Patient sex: M
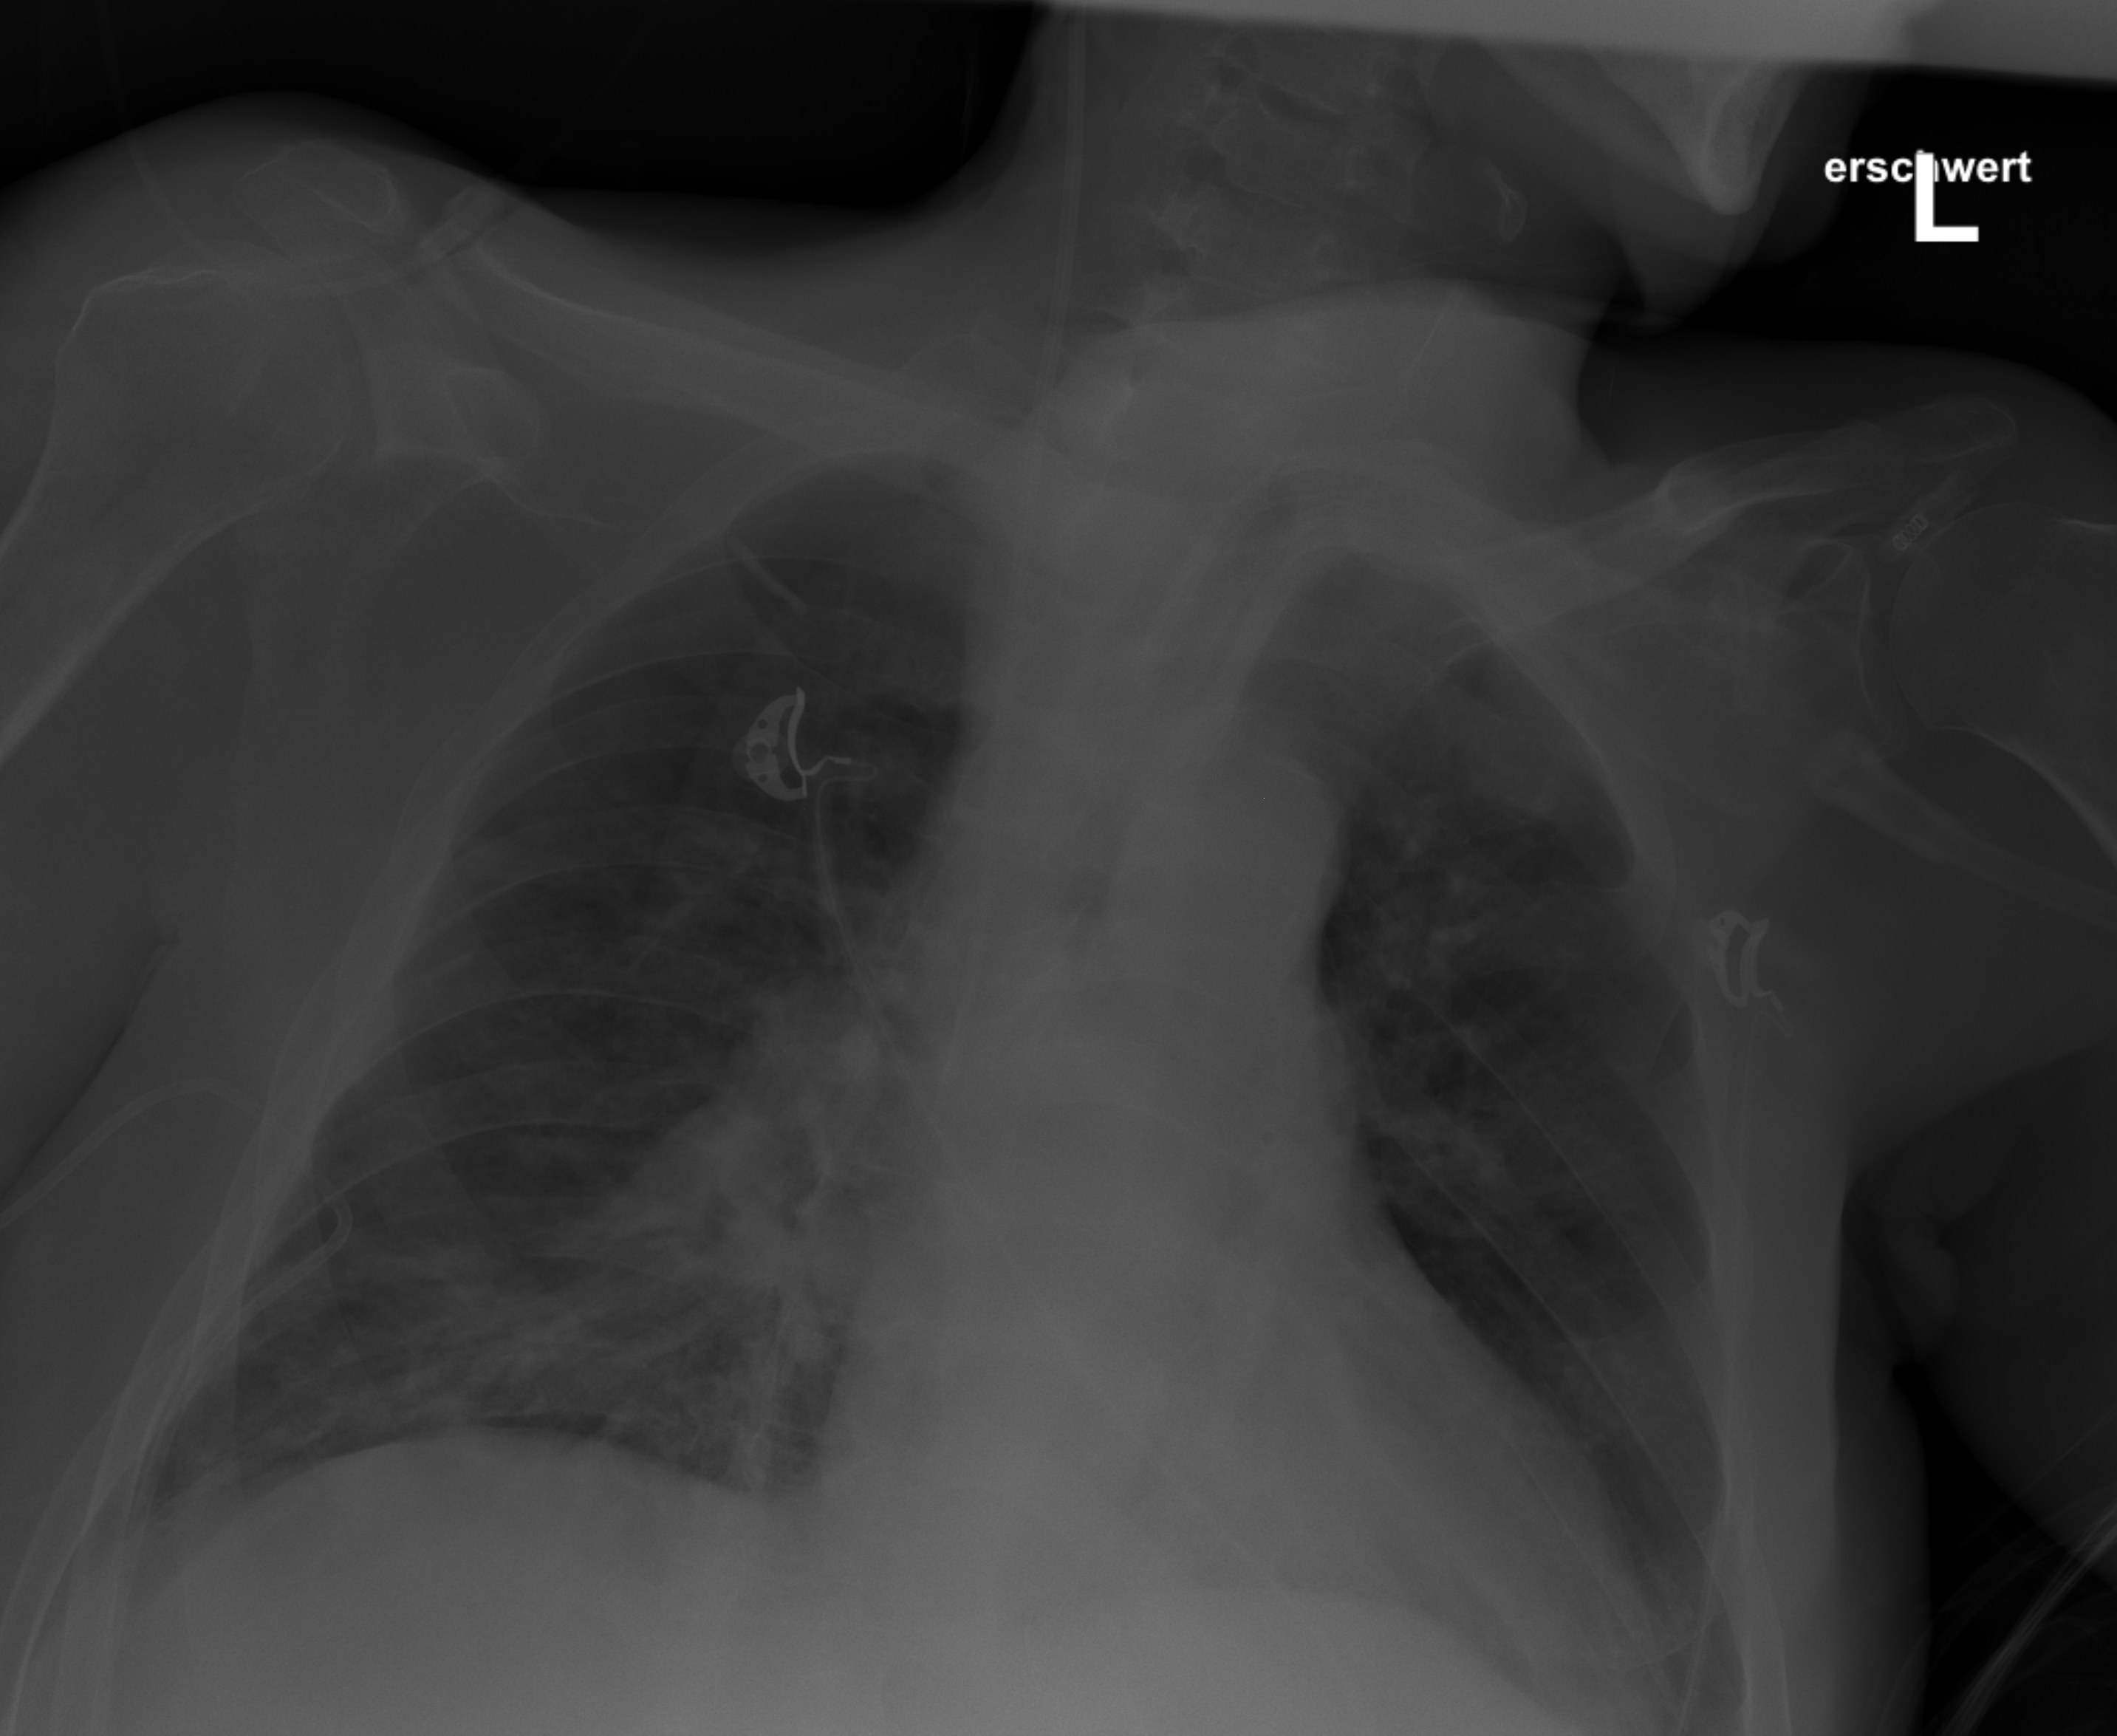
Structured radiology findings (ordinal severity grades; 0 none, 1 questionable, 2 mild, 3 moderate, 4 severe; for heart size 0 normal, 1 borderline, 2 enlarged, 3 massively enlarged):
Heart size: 0
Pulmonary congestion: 0
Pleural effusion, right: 0
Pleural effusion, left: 0
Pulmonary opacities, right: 2
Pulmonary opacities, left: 0
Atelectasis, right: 0
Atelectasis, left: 0